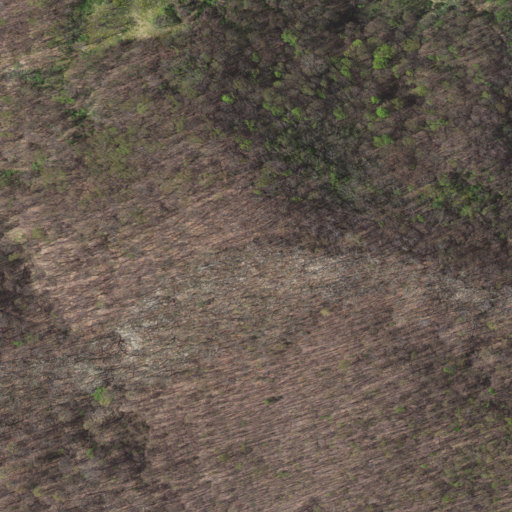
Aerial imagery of mountain in Virginia named Scott Knob containing only deciduous forest